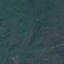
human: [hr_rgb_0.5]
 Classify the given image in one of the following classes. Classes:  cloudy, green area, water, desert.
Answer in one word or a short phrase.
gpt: green area